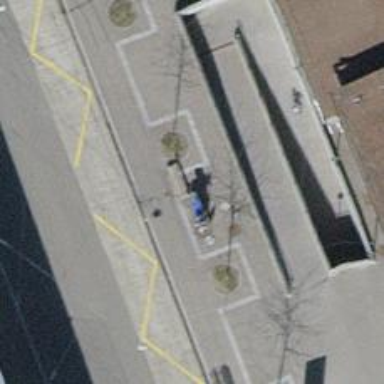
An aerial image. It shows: Bench.